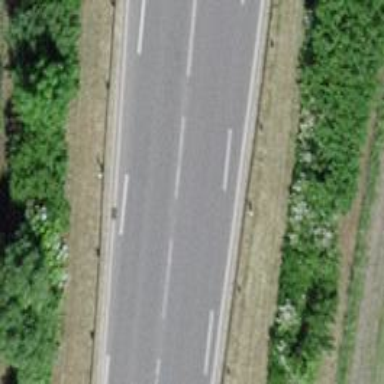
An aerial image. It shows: Asphalt motorway link.